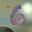
Label: 6